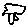
Label: tree